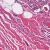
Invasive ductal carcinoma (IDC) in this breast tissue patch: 0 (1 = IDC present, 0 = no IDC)